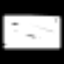
Label: hourglass